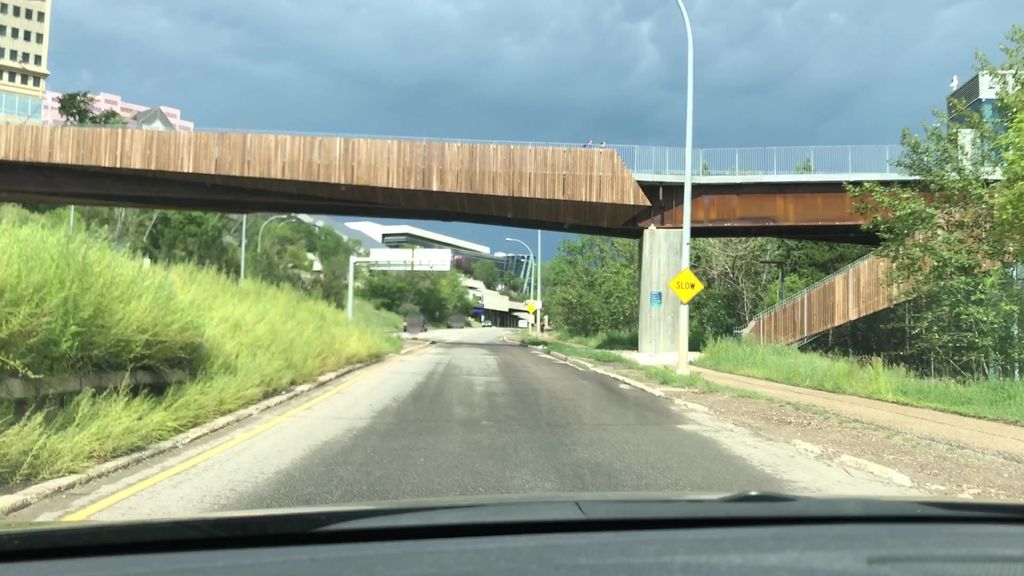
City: edmonton